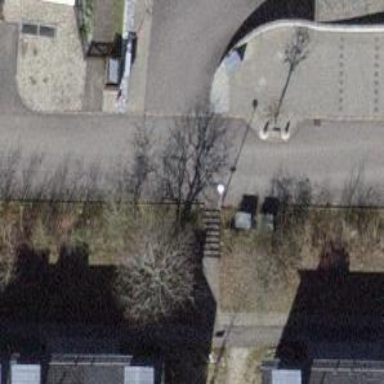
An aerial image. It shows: Set of steps on the road.